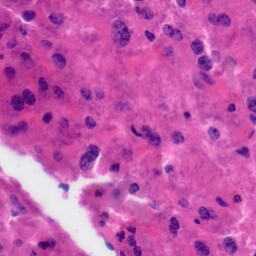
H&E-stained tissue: Liver